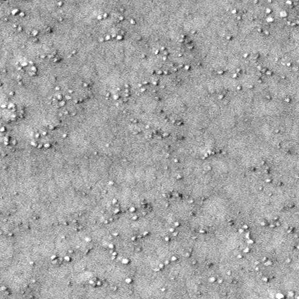
Label: frost